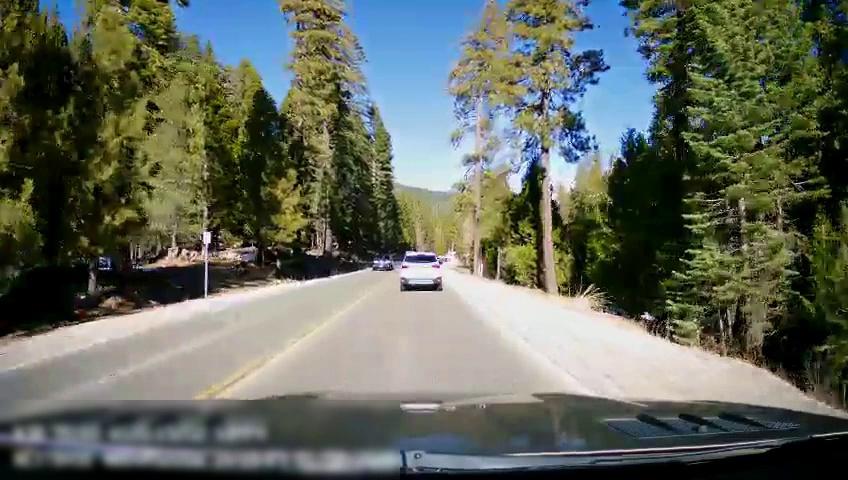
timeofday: Day
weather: Sunny
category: Drivable Space
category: Vehicles | SUV
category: Vehicles | SUV
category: Lanes | Opposite Lane
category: Lanes | Opposite Lane
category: Lanes | Current Lane
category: Lanes | Current Lane